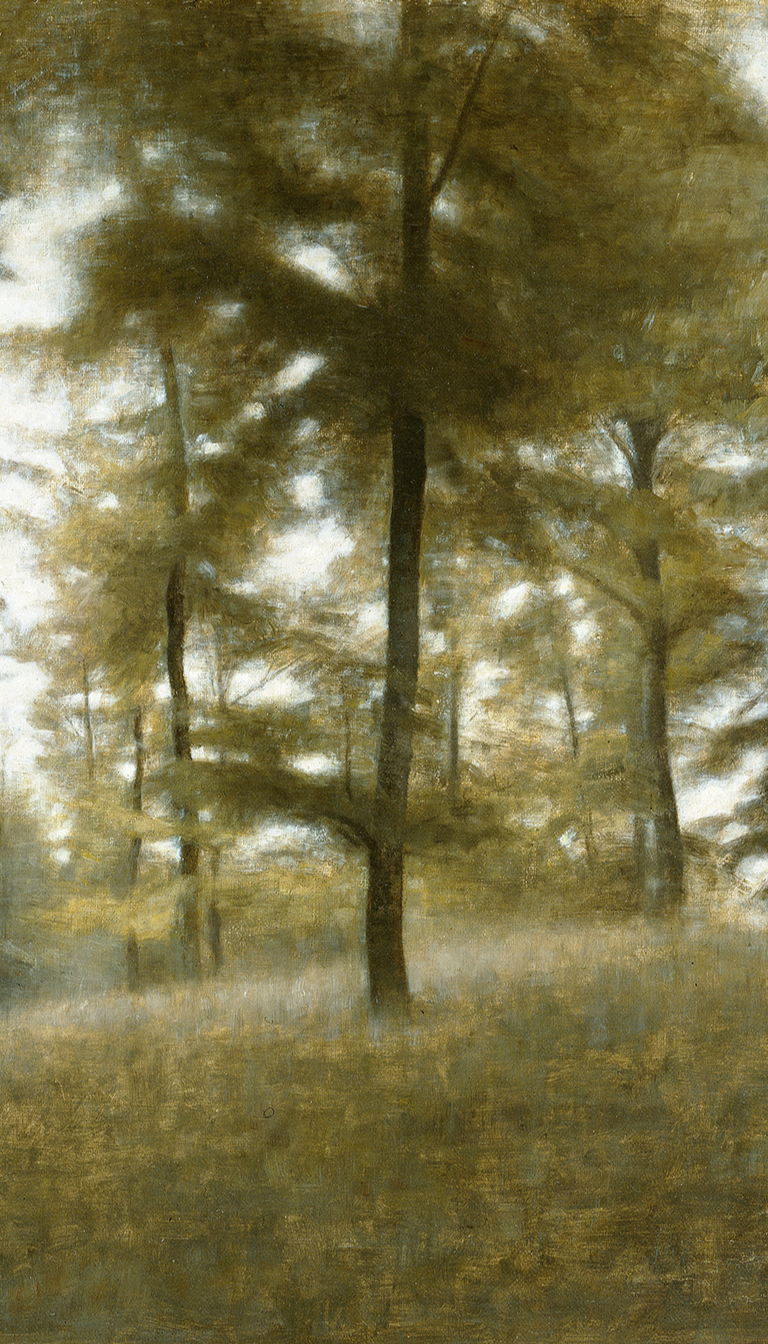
landscape painting, wide, overcast daylight, dark tree trunk with rounded golden-green canopy in forest interior light filtering through misty ground below muted atmospheric background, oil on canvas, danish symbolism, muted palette